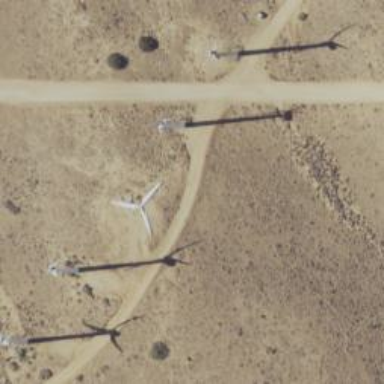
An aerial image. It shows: Wind turbine power generator.